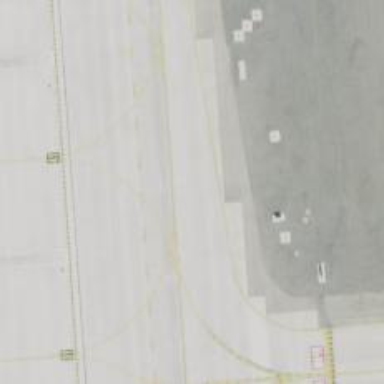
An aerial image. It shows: Image of taxiway at airport.